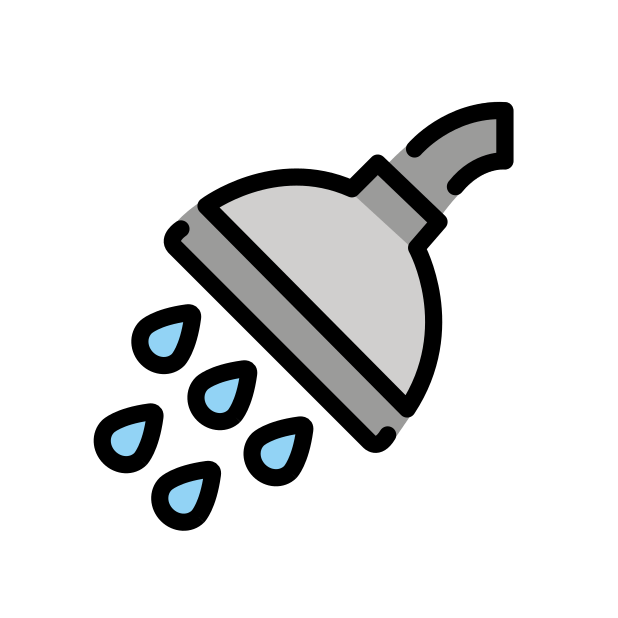
Emoji: 🚿
Name: shower
Unicode: 0x1f6bf